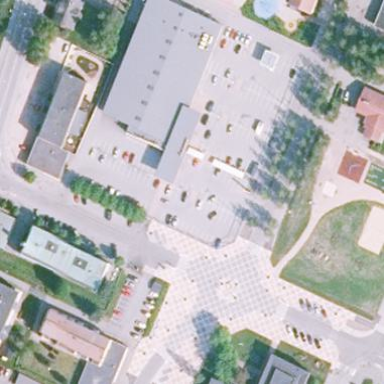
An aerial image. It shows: Supermarket building.